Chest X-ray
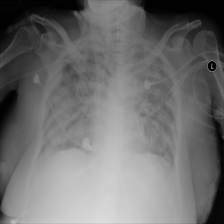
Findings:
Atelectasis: negative
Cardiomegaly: negative
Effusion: positive
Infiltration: negative
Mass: negative
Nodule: negative
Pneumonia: negative
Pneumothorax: negative
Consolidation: negative
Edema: negative
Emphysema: negative
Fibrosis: negative
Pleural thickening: negative
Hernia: negative